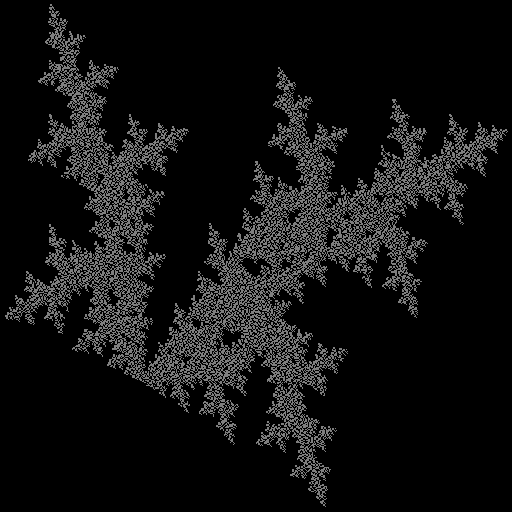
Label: a3